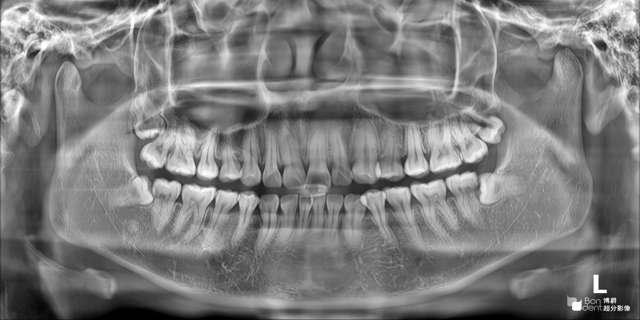
adult